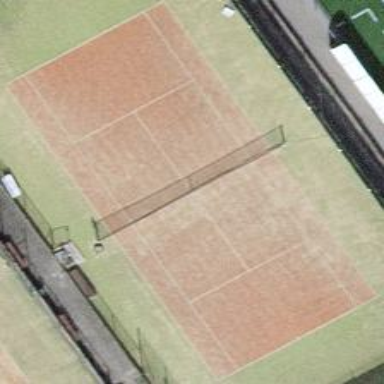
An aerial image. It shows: Clay tennis court on pitch.